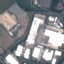
Land use / land cover: Industrial